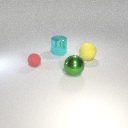
large green metal sphere to the left of large yellow rubber sphere